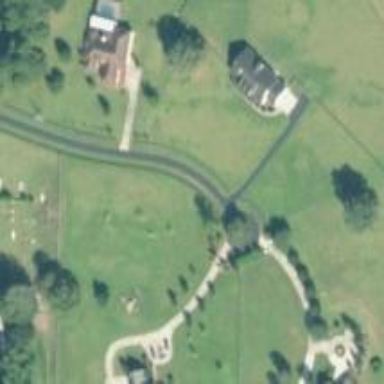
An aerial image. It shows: Turning loop on the road.